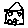
Label: house